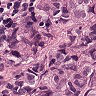
Metastatic tissue present: yes